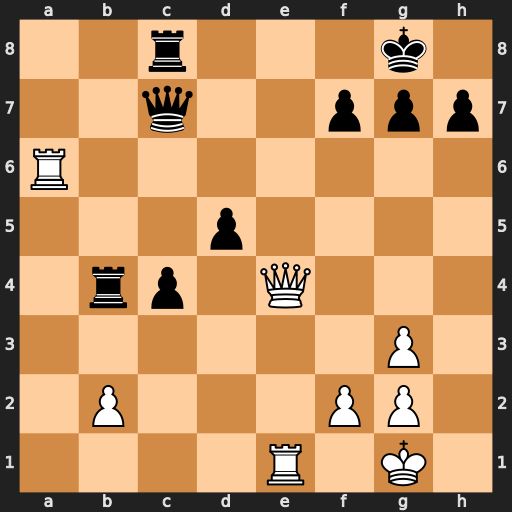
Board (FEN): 2r3k1/2q2ppp/R7/3p4/1rp1Q3/6P1/1P3PP1/4R1K1
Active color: w
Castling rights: -
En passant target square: -
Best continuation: Qe8+ Rxe8 Rxe8#